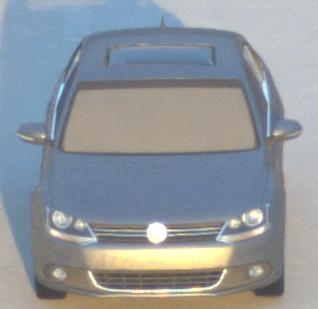
Make: VW
Model: Jetta 1.2 TSI
Detailed model: Jetta (IV)
Model produced from: 2011/01
Model produced until: 2014/08
Doors: 4
Color: gray
Road condition: dry road
Daytime: sunrise or sunset
Contrast: medium contrast